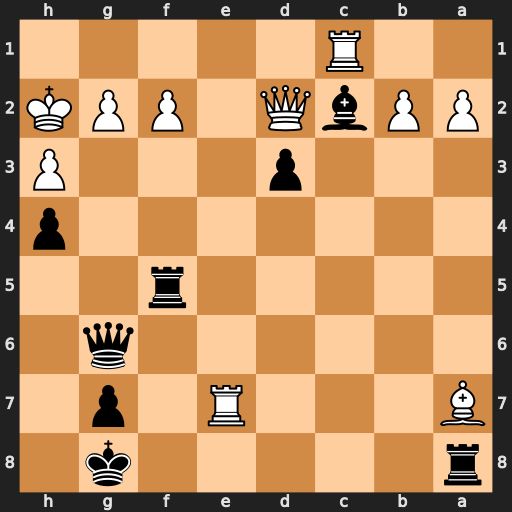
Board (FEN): r5k1/B3R1p1/6q1/5r2/7p/3p3P/PPbQ1PPK/2R5
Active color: b
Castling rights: -
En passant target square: -
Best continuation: Qd6+ Kg1 Qxe7